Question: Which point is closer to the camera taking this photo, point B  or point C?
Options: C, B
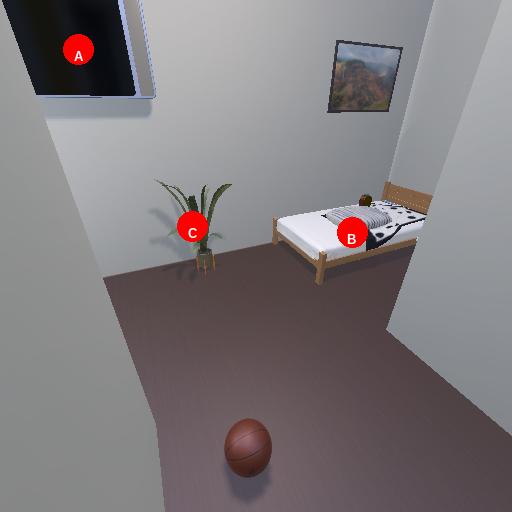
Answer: C